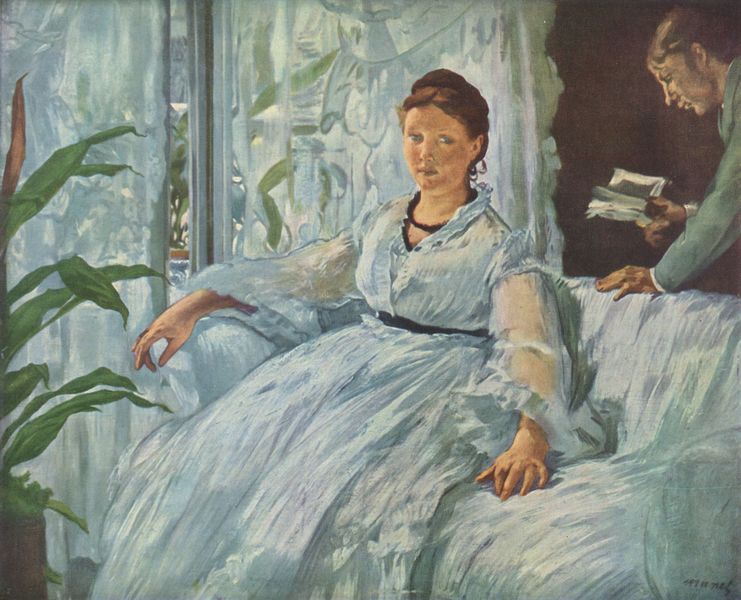
Titel: La lecture
Künstler: Édouard Manet
Standort: Paris
Institution: Musée d'Orsay
Schlagwörter: blau, blätter, gemälde, hand, himmel, mann, schatten, weiß, grün, impressionismus, sitzen, blume, braun, fenster, frau, frisur, glas, grau, hintergrund, kleid, licht, profil, raum, schmuck, schwarz, terasse, zimmer, ausblick, blick, blüte, dame, gürtel, expressionismus, malerei, rock, tanz, anzug, jung, wand, arme, gesicht, kleidung, rahmen, ärmel, bildnis, hände, innenraum, portrait, porträt, signatur, vorhang, öl, pastos, haare, interieur, sessel, sitzend, stoff, innen, nachthemd, paar, blatt, pflanze, pflanzen, locke, perlen, seide, hellblau, balkon, terrasse, topf, sommer, sofa, ecke, zimmerecke, haltung, tüll, kette, farbe, gardine, gardinen, sitzende, brauen, lesen, sitzt, manet, bett, palme, zimmerpflanze, überwurf, faltenwurf, couch, canapee, transparenz, halskette, frühling, veranda, buch, fraun, seiten, leid, stützend, durchsichtig, lesender, hochzeit, lesend, vorleser, lektüre, morgenrock, impresionissmus, kopfband, chiffon, liest, vorhaenge, verana, waei